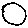
Label: circle